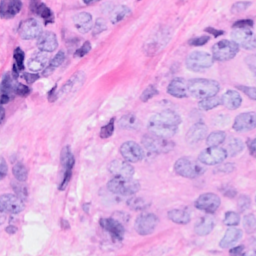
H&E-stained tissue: Breast